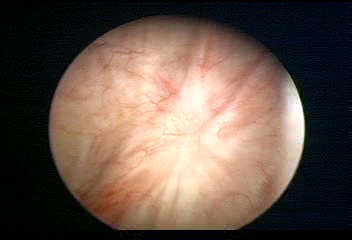
Modality: WLC
Class: Anatomical landmarks
Subclass: ResectionScar
Bladder cancer association: No
Annotated structures: Resection scar